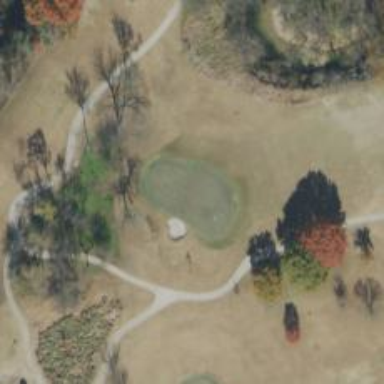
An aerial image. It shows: View of golf hole.